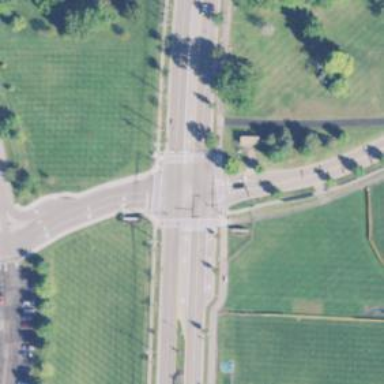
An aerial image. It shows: Crossing on footway.